Question: Currently I Have my parameters shown on the right side of web part as the snapshot shows.

However, I need to move the parameters filter to the top of webpart. Also, it should be still within the webpart. How could I make this?
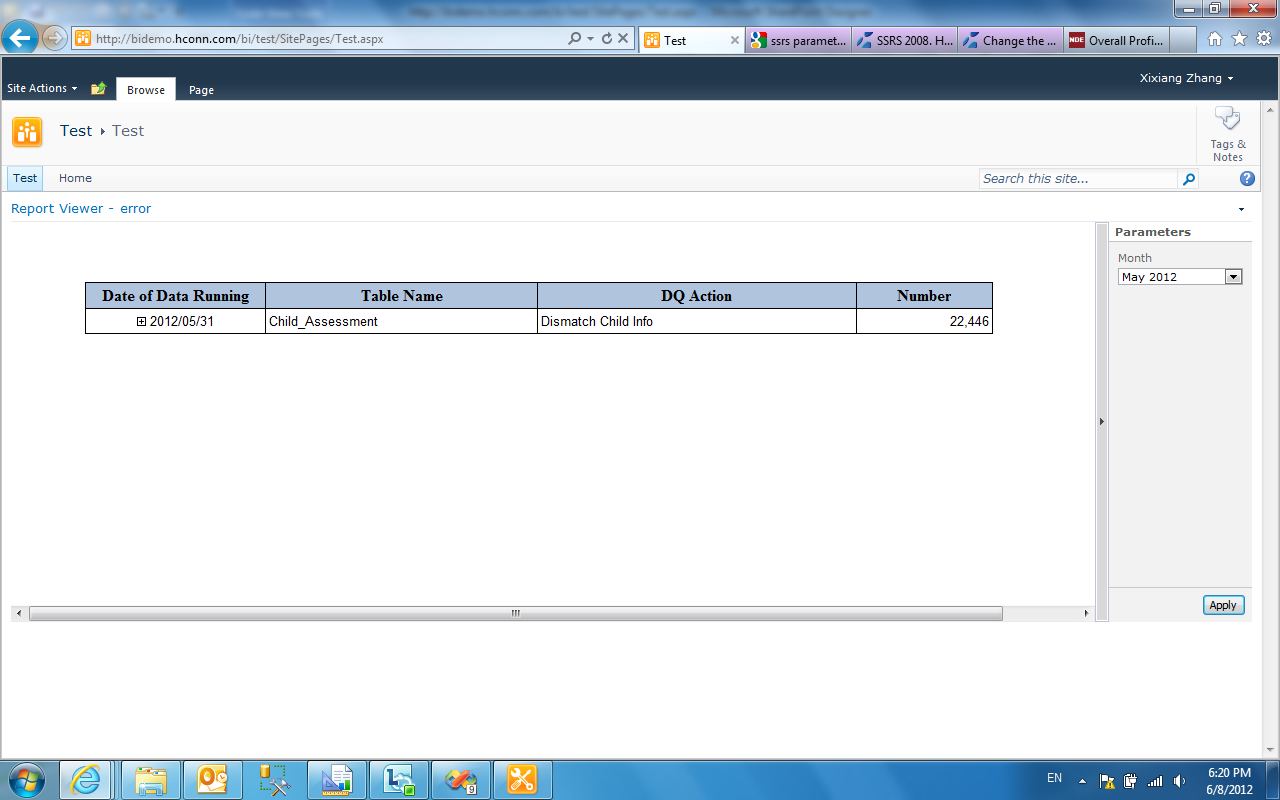
Answer: You can't do it with the existing Web part. If you need parameters in a different spot, you'll need to create a custom Web part.